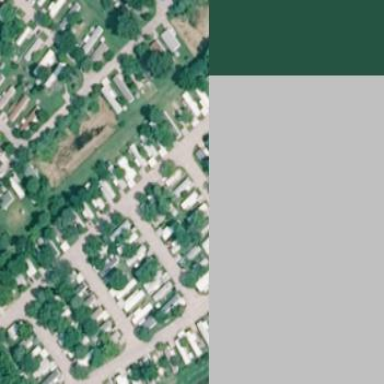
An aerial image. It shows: Residential area designated as trailer park.